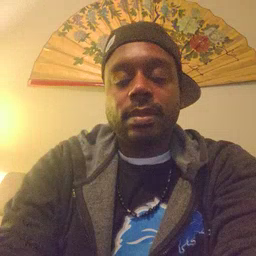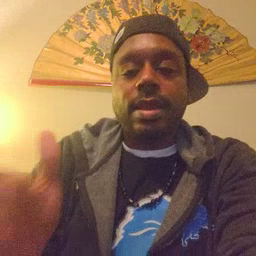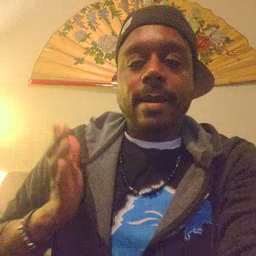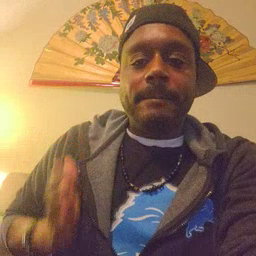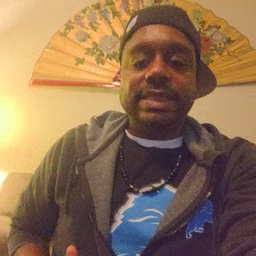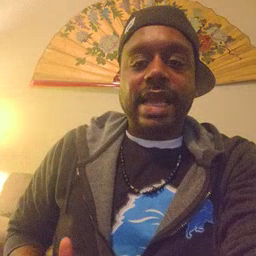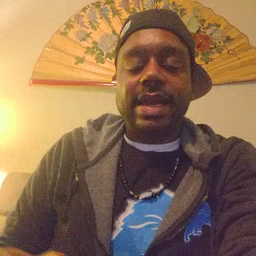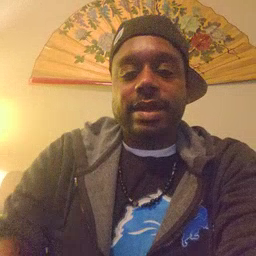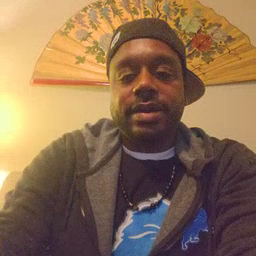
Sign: beside